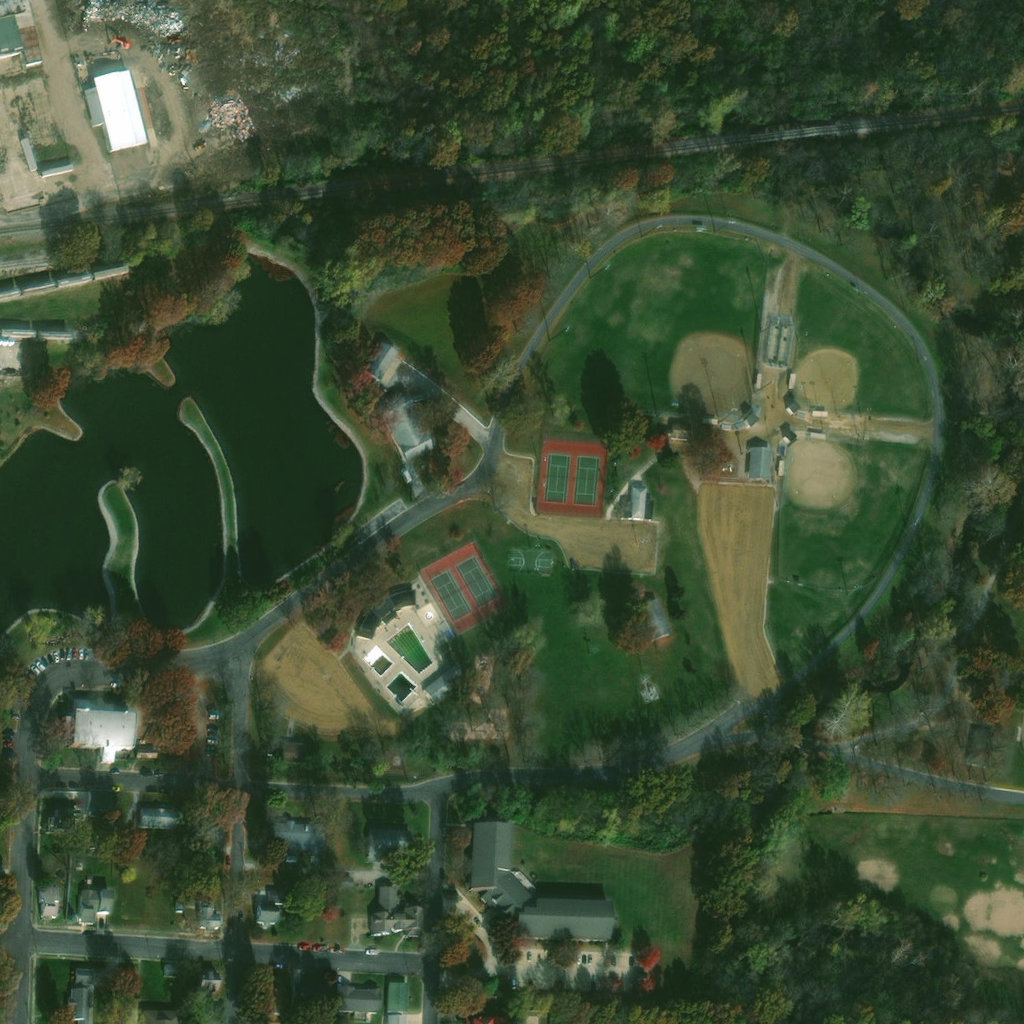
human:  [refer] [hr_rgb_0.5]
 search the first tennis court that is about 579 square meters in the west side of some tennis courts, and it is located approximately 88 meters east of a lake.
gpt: <box>[[52, 42, 56, 50, 0]]</box>